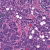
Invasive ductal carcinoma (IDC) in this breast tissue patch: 1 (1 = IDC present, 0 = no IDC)